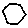
Label: hexagon